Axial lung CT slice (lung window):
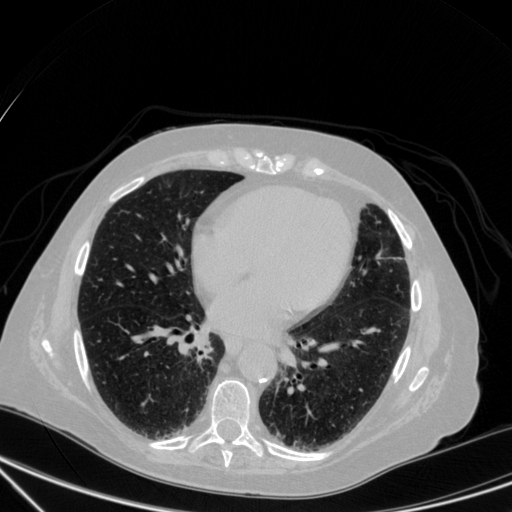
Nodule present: yes
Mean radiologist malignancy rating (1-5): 4